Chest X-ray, PA view. Patient: 72 years old, sex M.
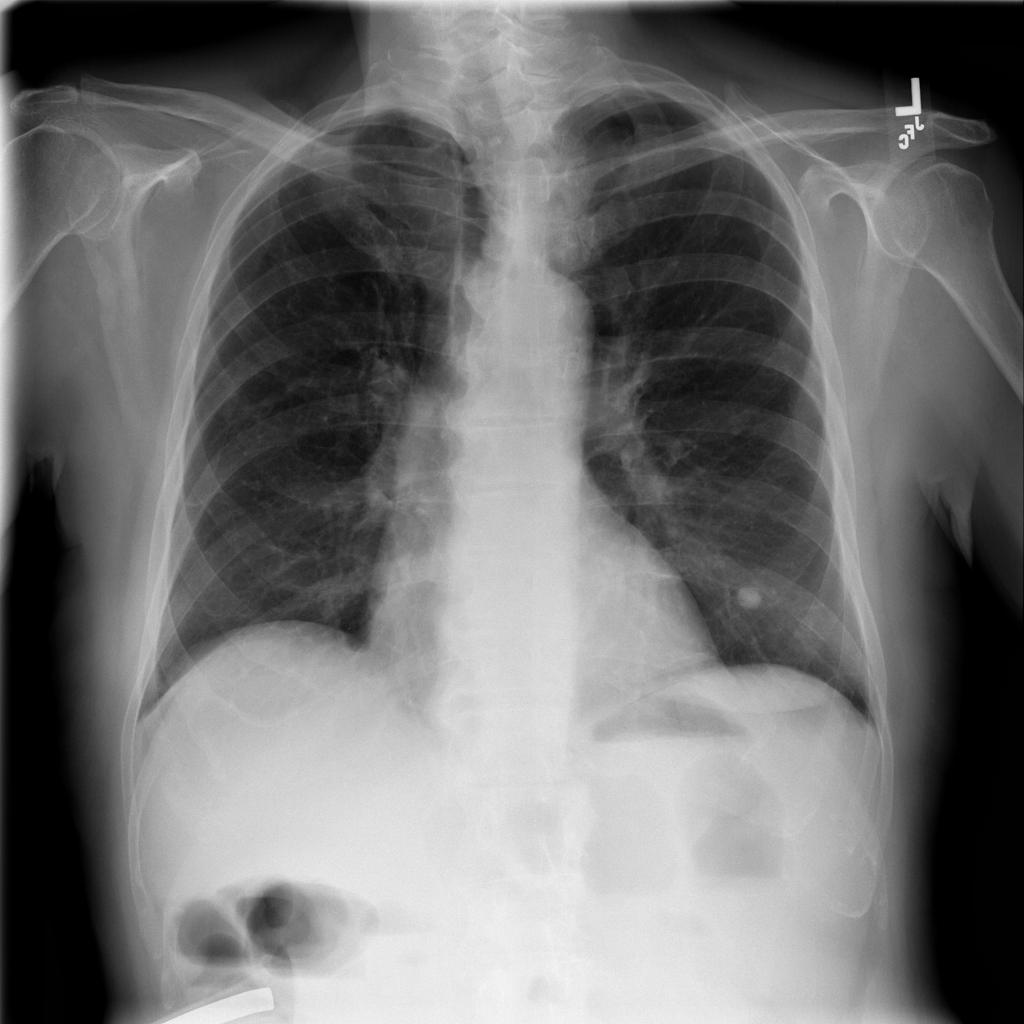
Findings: Consolidation, Infiltration